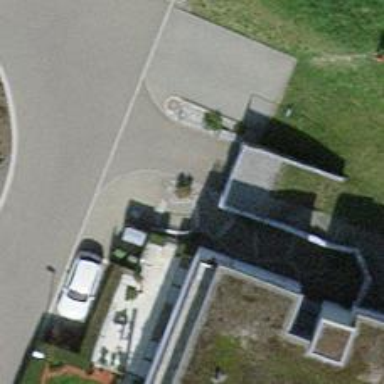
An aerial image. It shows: Parking entrance.